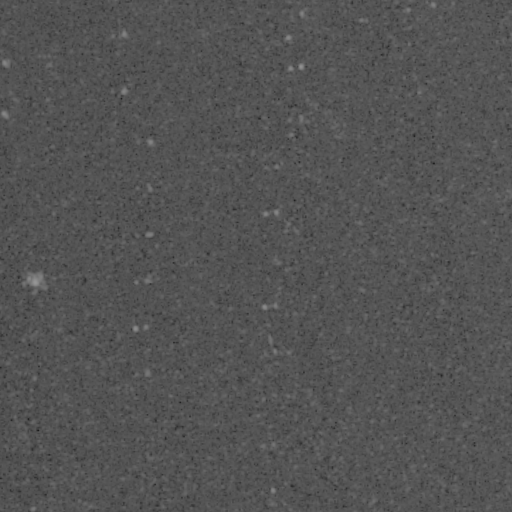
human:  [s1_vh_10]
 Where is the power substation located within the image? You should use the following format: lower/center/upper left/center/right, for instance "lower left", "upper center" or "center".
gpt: The power substation is located in the center left of the image.
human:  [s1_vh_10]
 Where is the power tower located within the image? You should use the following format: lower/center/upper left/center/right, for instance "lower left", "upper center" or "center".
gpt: The power tower is located in the lower left of the image.
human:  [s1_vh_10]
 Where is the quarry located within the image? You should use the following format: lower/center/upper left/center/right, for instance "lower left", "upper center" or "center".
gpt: The quarry is located in the center right of the image.
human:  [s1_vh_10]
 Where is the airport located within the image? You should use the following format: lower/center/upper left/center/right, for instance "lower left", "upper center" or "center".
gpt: There is no airport in the image.

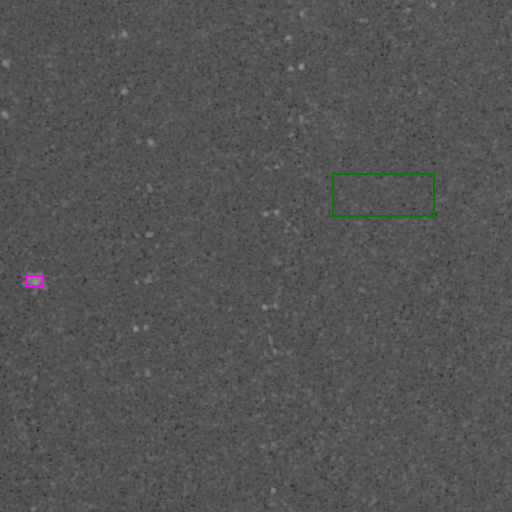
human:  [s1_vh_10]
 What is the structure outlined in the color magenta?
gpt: The structure outlined in magenta is a power substation.
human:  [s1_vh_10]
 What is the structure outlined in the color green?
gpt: The structure outlined in green is a quarry.
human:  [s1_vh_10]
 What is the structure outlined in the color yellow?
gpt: There is no yellow outline.